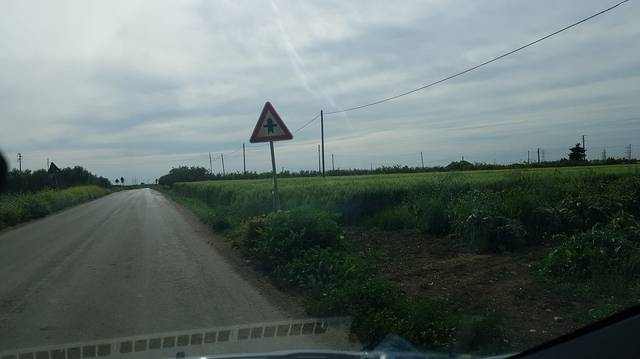
Region: Italy
Coordinates: 40.591, 17.937